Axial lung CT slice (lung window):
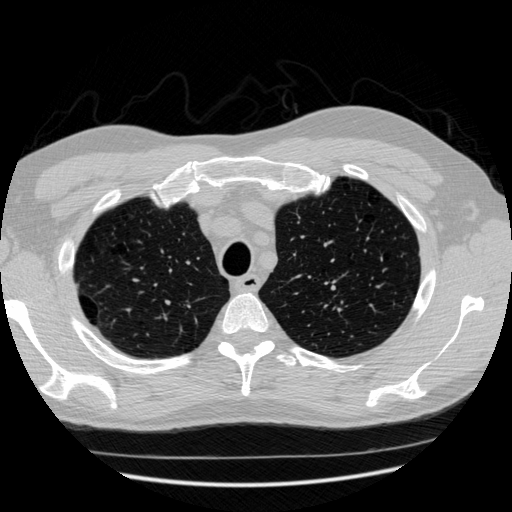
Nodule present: no